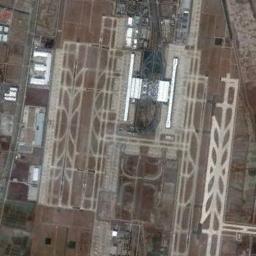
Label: airport